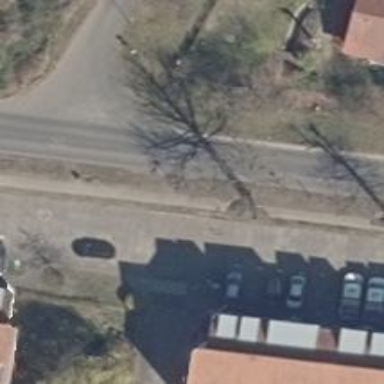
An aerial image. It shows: Living street.